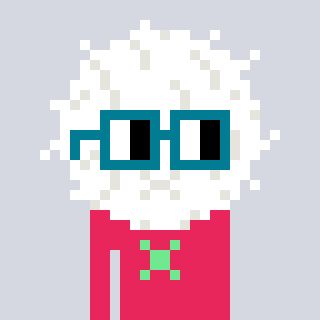
a pixel art character with square dark green glasses, a cottonball-shaped head and a redpinkish-colored body on a cool background